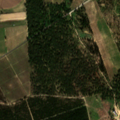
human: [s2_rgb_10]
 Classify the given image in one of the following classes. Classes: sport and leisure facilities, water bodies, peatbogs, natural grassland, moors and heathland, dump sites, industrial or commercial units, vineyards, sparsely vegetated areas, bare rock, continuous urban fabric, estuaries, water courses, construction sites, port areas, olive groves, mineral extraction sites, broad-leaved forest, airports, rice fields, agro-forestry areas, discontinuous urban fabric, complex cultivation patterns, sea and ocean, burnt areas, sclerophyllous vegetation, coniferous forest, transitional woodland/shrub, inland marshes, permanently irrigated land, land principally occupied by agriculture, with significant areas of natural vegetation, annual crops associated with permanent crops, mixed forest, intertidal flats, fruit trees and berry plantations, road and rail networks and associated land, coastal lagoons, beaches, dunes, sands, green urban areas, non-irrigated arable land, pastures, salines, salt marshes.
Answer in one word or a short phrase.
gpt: permanently irrigated land, vineyards, agro-forestry areas, broad-leaved forest, coniferous forest, transitional woodland/shrub